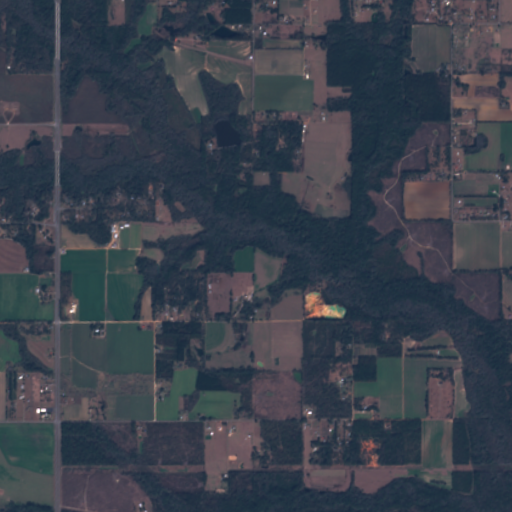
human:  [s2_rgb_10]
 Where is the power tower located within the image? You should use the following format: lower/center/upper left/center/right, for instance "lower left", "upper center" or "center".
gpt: The power tower is located in the lower of the image.
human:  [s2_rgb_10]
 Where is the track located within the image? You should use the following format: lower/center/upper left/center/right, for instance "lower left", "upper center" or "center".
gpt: There is no track in the image.